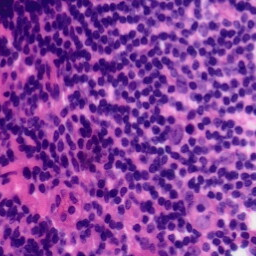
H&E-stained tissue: Tonsil